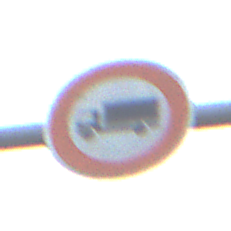
Verkehrszeichen: VerbotFuerKraftfahrzeugeUeberDreiKommaFuenfTonnen
Umgebung: Outdoor, Nature
Tageszeit: MorningAfternoon
Wetter: PartlyCloudy
Licht: Natural
Jahreszeit: NotSpecified
Kontrast: HighContrast